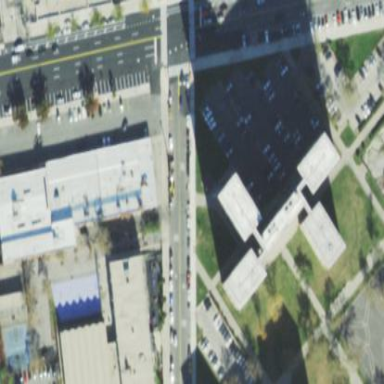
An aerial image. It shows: Retail building with flat roof.